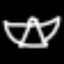
Label: angel